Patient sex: F
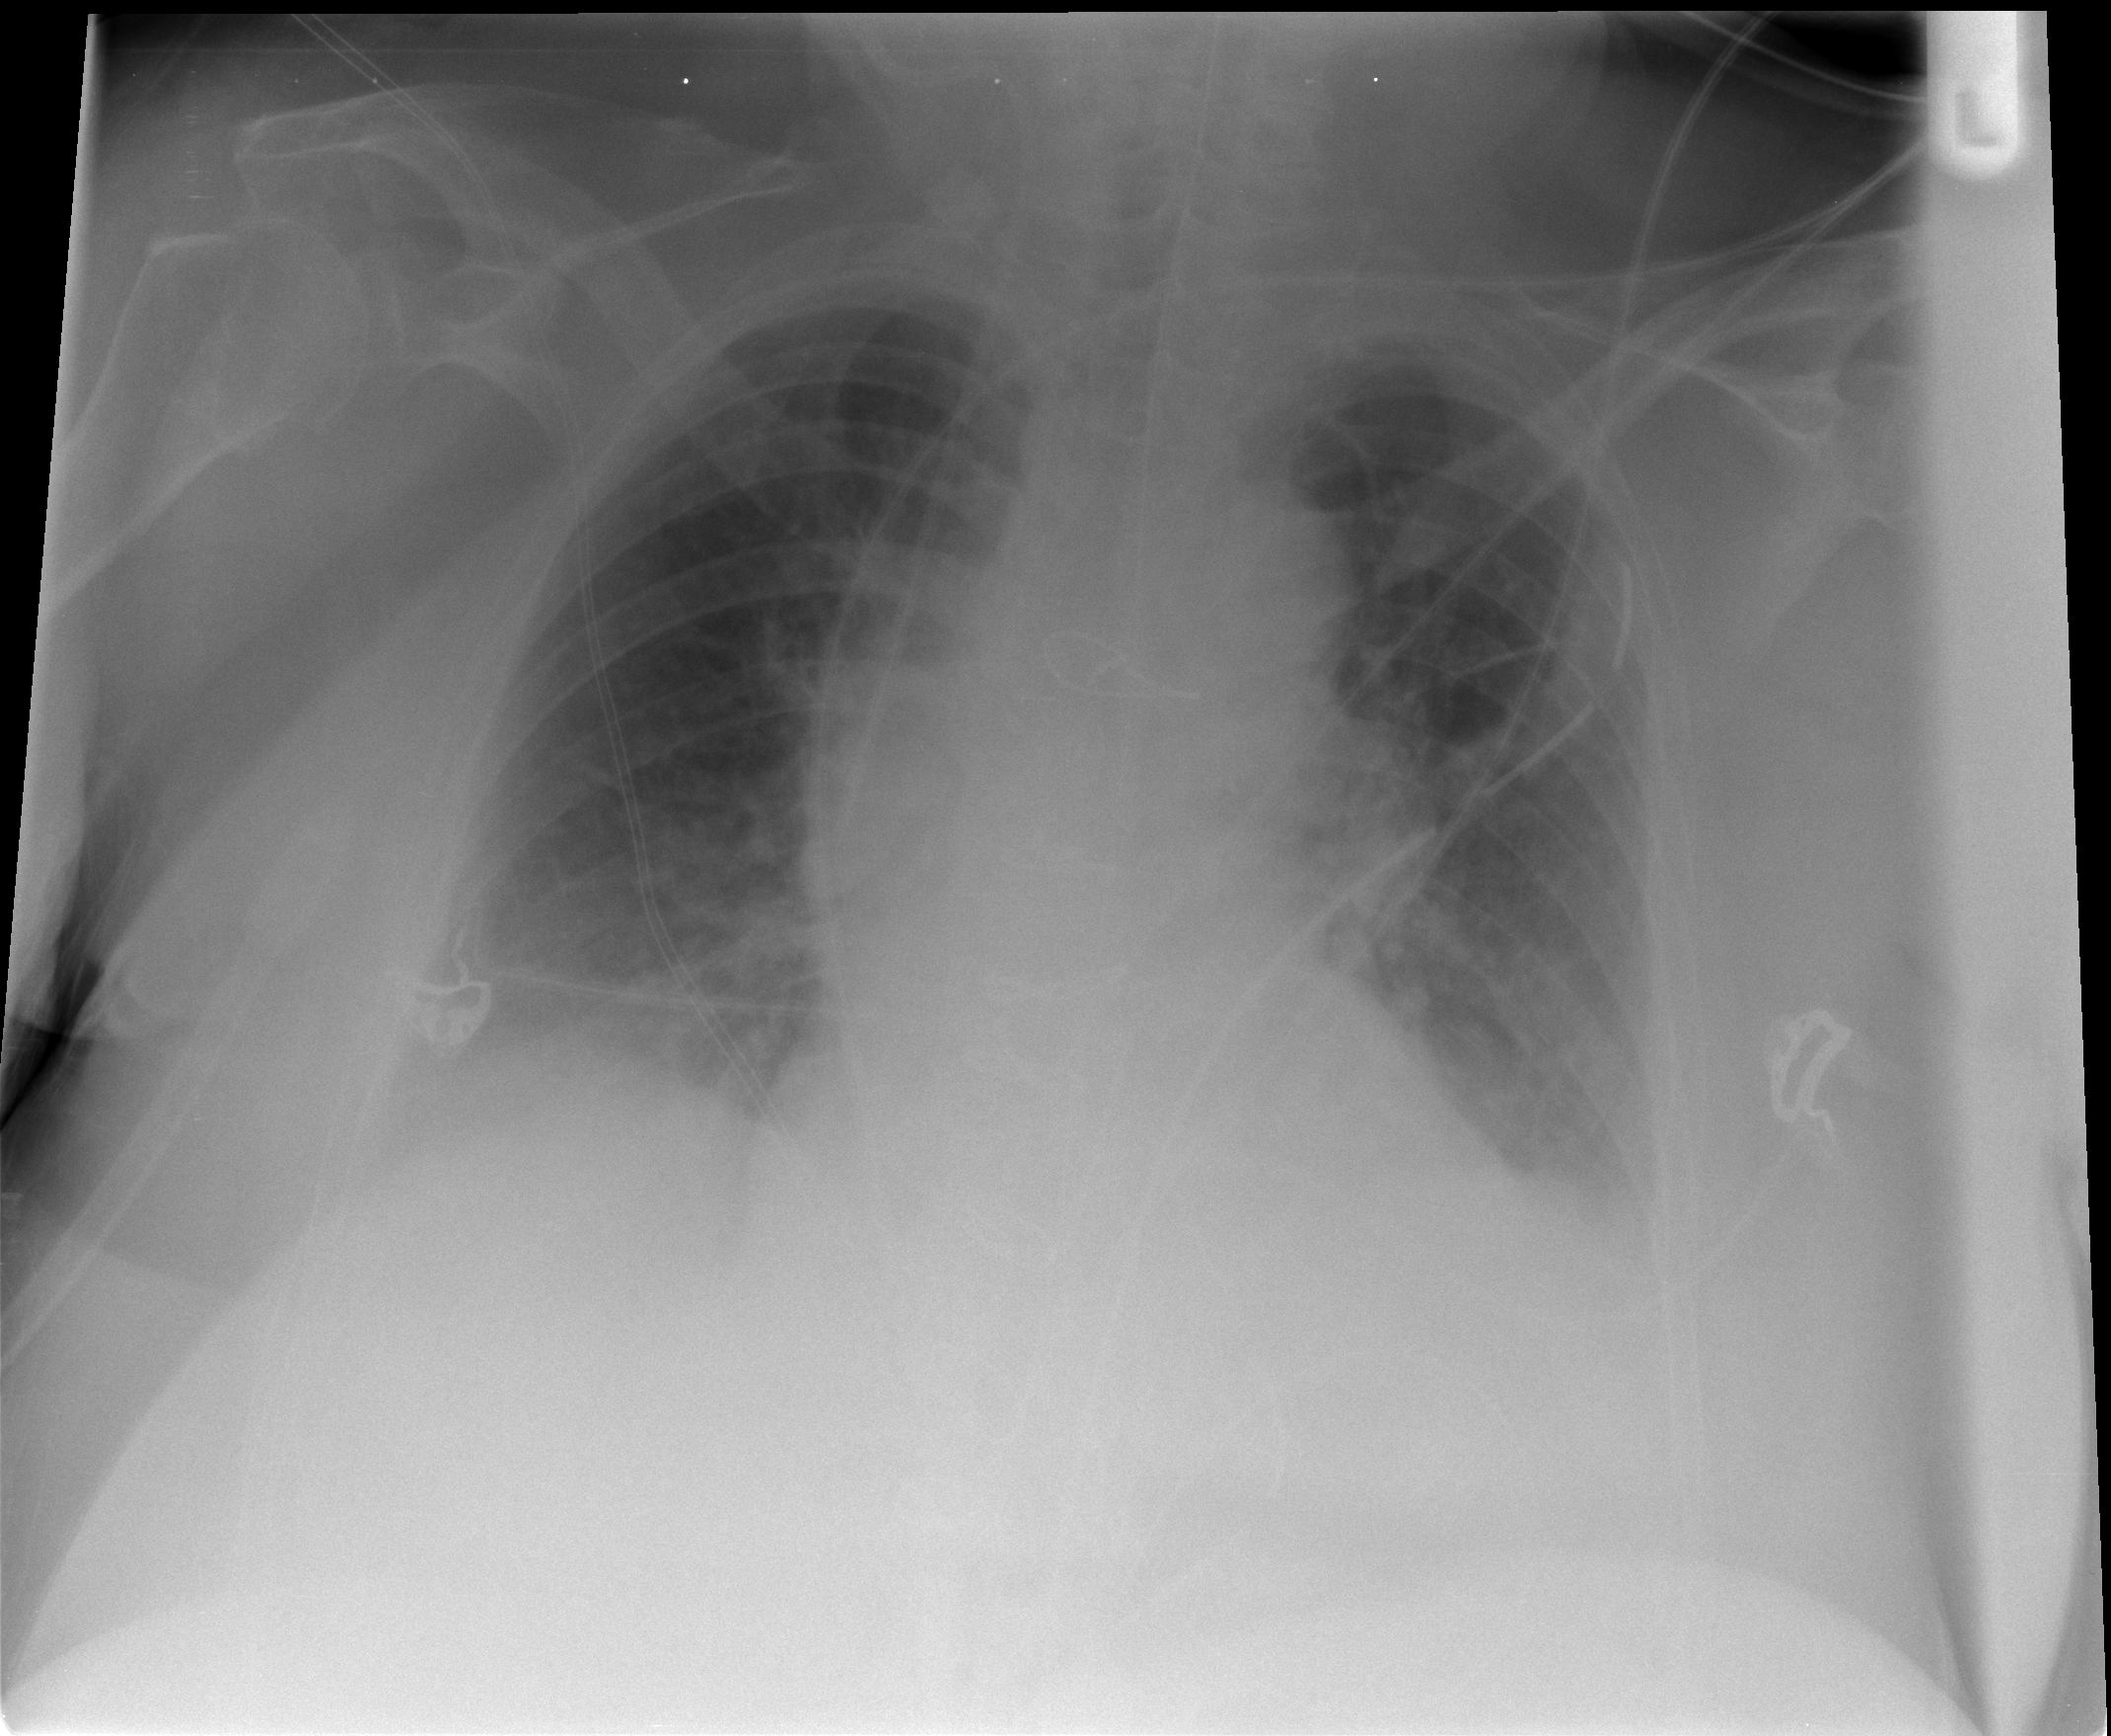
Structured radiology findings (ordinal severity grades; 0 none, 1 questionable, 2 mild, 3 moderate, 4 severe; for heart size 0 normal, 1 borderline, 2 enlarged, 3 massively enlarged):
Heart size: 0
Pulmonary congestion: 0
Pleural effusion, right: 2
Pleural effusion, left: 2
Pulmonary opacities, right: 0
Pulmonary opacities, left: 0
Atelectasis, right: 0
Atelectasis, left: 0